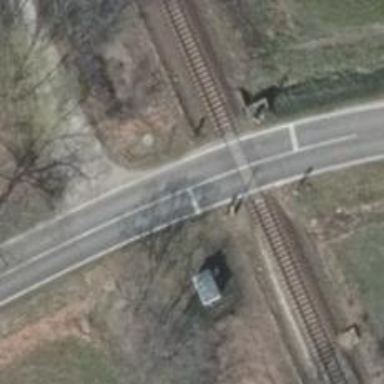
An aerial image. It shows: Level crossing along the railway.